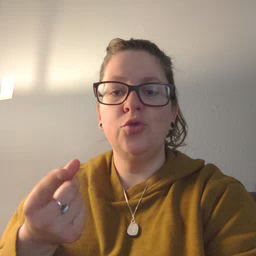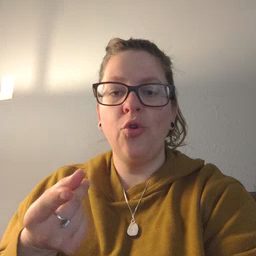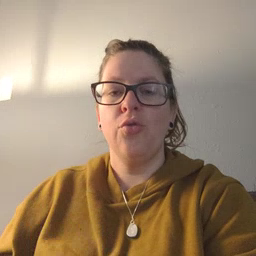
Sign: dog